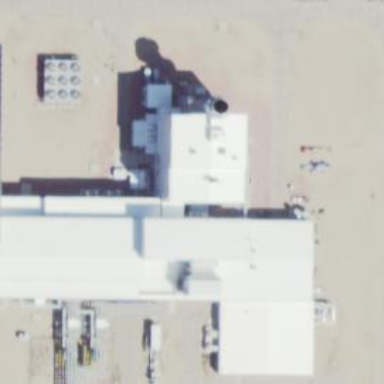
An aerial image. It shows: Gas turbine power generator.